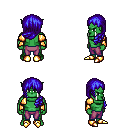
a pixel art fantasy rpg character, male body template, orc, green skin, gold arm armor, magenta pants, blue left-swept hairstyle, gold boots, four views (front, back, left, right), 2x2 character sprite sheet, small pixel art, hard edges, no anti-aliasing